【题型】解答题　【知识点】平面几何　【难度】medium
如图, $\triangle ABC$ 中, $AB = AC$, $\odot O$ 是 $\triangle ABC$ 的外接圆, $BO$ 的延长线交边 $AC$ 于点 $D$。

(1) 求证：$\angle BAC = 2\angle ABD$；

(2) 当 $\triangle BCD$ 是等腰三角形时, 求 $\angle BCD$ 的大小；

(3) 当 $AD = 2$, $CD = 3$ 时, 求边 $BC$ 的长。

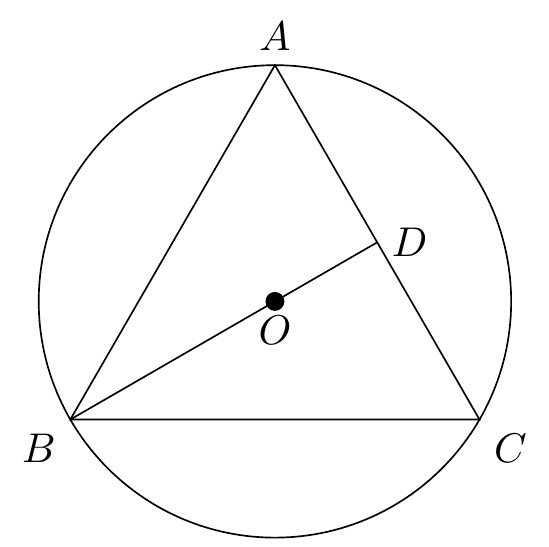
【解答】
解：(1) 证明：连接 $OA$。

$\because$ $AB = AC$,

$\therefore$ $\widehat{AB} = \widehat{AC}$,

$\therefore$ $OA \perp BC$,

$\therefore$ $\angle BAO = \angle CAO$,

$\because$ $OA = OB$,

$\therefore$ $\angle ABD = \angle BAO$,

$\therefore$ $\angle BAC = 2\angle ABD$。

(2) 解：如图2中, 延长 $AO$ 交 $BC$ 于 $H$。

\textcircled{\scriptsize 1} 若 $BD = CB$, 则 $\angle C = \angle BDC = \angle ABD + \angle BAC = 3\angle ABD$,

$\because$ $AB = AC$,

$\therefore$ $\angle ABC = \angle C$,

$\therefore$ $\angle DBC = 2\angle ABD$,

$\because$ $\angle DBC + \angle C + \angle BDC = 180^\circ$,

$\therefore$ $\angle C = 3\angle ABD = 67.5^\circ$。

\textcircled{\scriptsize 2} 若 $CD = CB$, 则 $\angle CBD = \angle CDB = 3\angle ABD$,

$\therefore$ $\angle C = 4\angle ABD$,

$\because$ $\angle DBC + \angle C + \angle CDB = 180^\circ$,

$\therefore$ $10\angle ABD = 180^\circ$,

$\therefore$ $\angle BCD = 4\angle ABD = 72^\circ$。

\textcircled{\scriptsize 3} 若 $DB = DC$, 则 $D$ 与 $A$ 重合, 这种情形不存在。

综上所述, $\angle C$ 的值为 $67.5^\circ$ 或 $72^\circ$。

(3) 如图3中, 作 $AE // BC$ 交 $BD$ 的延长线于 $E$,

则 $\frac{AE}{BC} = \frac{AD}{DC} = \frac{2}{3}$,

$\therefore$ $\frac{AO}{OH} = \frac{AE}{BH} = \frac{4}{3}$, 设 $OB = OA = 4a$, $OH = 3a$,

$\because$ $BH^2 = AB^2 - AH^2 = OB^2 - OH^2$,

$\therefore$ $25 - 49a^2 = 16a^2 - 9a^2$,

$\therefore$ $a^2 = \frac{25}{56}$,

$\therefore$ $BH^2 = 7a^2 = \frac{25}{8}$,

$\therefore$ $BH = \frac{5\sqrt{2}}{4}$,

$\therefore$ $BC = 2BH = \frac{5\sqrt{2}}{2}$。
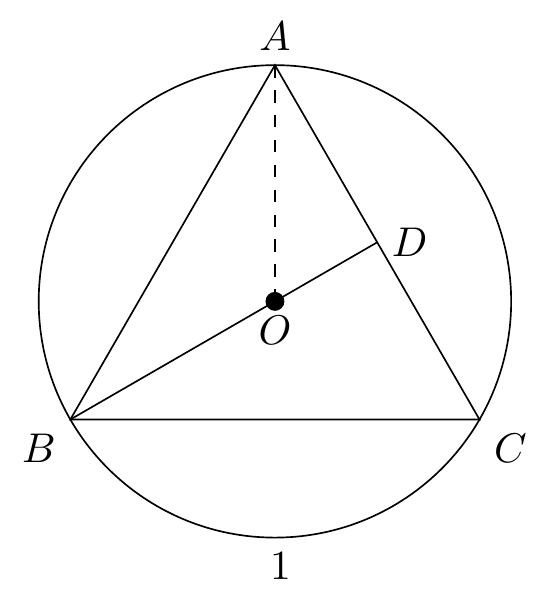
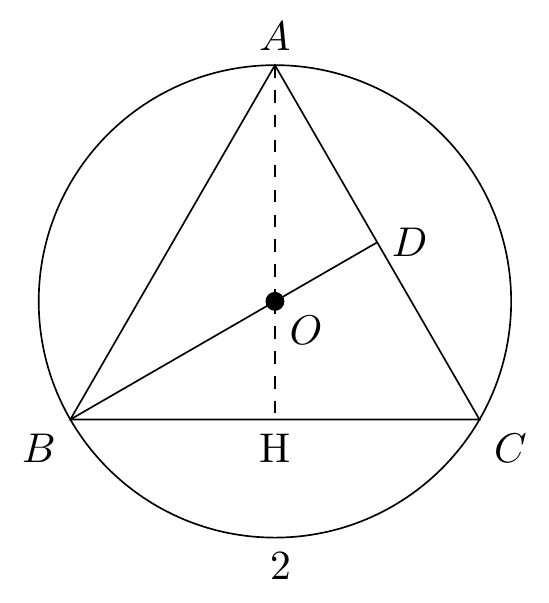
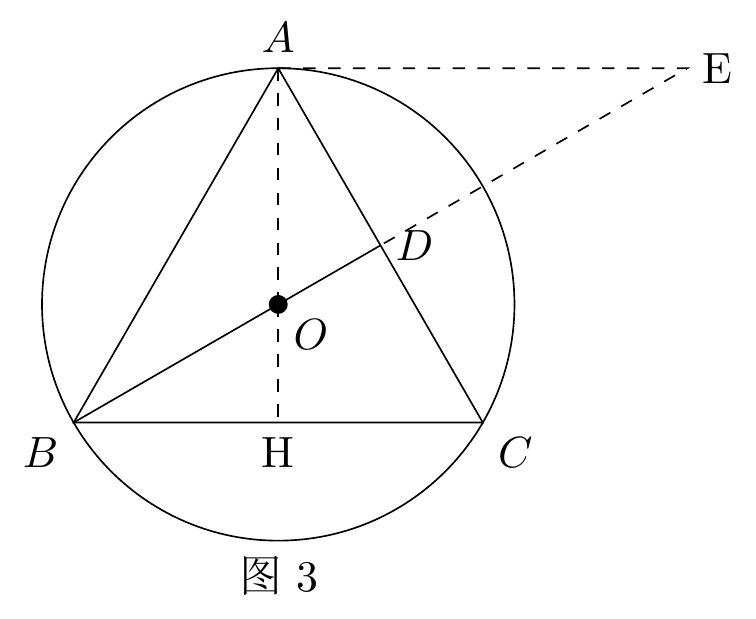